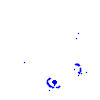
Particle: kaon